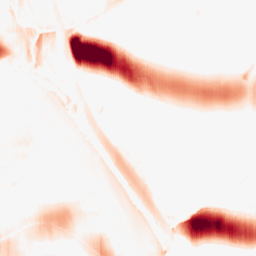
Category: morphological
Decomposition family: morphological_ellipse
Decomposition parameters: operation: opening
width: 50
height: 5
Upsampling method: sinc_blackman
Upsampling parameters: scale: 2
kernel_size: 8
Upsampling scale: 2